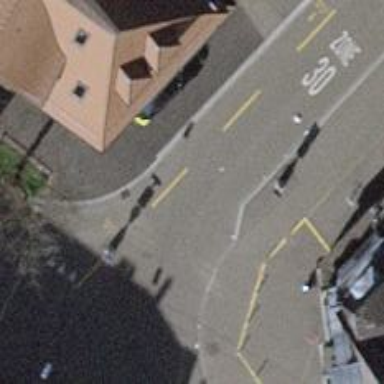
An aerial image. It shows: Residential road with asphalt surface. There are sidewalks on both sides and cycle lane in the opposite lane.